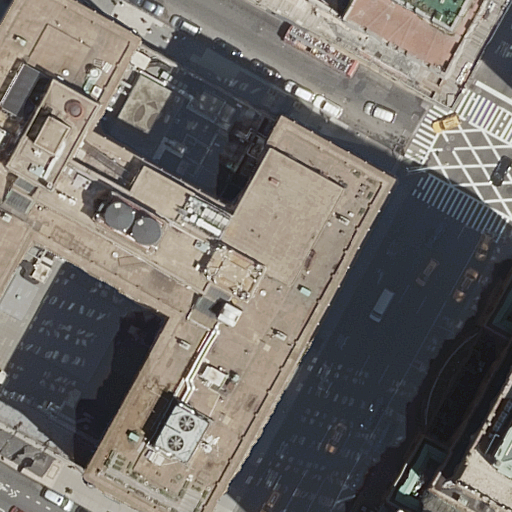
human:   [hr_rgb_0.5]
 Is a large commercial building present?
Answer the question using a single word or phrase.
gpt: no

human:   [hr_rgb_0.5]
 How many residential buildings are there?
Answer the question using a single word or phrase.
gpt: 4

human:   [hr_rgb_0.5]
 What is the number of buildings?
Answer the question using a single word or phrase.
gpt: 4

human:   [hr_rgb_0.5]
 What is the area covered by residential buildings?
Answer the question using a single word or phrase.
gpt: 3372m2

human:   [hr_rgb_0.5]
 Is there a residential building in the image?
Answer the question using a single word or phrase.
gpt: yes

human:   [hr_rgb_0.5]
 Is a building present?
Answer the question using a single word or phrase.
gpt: yes

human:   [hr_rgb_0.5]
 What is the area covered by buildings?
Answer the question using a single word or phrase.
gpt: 3372m2

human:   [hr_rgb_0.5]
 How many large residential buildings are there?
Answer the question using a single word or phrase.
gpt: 3

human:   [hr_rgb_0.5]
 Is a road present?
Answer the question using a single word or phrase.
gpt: yes

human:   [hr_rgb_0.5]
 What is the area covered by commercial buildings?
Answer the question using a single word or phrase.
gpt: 0m2

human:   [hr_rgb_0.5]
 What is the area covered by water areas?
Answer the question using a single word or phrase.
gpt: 0m2

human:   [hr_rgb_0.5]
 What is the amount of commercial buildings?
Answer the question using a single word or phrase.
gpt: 0

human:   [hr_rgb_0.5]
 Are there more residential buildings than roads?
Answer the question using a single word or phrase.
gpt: no

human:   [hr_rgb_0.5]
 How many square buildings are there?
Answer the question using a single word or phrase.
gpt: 0

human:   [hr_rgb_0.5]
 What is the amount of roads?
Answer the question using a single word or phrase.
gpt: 5

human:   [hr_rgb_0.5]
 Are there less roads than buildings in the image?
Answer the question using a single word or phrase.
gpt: no

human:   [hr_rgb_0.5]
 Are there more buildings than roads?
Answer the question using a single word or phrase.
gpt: no

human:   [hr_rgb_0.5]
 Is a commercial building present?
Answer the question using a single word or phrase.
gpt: no

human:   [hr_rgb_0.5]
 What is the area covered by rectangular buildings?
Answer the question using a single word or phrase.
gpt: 2607m2

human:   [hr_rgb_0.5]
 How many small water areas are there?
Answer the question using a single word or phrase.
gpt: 0

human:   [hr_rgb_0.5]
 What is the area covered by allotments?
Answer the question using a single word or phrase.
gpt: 0m2

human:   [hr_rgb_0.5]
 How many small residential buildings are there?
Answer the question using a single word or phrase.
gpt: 1

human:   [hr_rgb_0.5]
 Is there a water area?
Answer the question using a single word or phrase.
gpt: no

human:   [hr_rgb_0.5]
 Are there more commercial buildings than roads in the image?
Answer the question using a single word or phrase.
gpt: no

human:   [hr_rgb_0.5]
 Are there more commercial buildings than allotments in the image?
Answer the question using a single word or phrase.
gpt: no

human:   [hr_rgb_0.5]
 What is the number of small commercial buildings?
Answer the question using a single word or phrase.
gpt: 0

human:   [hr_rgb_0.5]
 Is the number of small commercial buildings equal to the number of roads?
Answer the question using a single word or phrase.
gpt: no

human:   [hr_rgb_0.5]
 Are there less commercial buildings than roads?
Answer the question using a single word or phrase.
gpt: yes

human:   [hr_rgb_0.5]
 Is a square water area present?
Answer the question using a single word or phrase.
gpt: no

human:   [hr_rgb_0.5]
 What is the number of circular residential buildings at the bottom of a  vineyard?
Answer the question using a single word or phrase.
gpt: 0

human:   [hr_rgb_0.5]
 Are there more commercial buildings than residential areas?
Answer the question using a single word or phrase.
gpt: no

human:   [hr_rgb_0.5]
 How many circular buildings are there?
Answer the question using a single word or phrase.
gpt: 0

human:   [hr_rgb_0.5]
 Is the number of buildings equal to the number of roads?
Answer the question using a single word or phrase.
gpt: no

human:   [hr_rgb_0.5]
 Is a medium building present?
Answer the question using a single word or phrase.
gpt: no

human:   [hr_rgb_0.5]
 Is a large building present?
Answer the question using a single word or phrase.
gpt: yes

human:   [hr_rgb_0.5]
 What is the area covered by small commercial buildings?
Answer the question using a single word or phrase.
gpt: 0m2

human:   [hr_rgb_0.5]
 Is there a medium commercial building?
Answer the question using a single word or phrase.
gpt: no

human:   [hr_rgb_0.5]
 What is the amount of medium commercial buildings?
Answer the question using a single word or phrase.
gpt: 0

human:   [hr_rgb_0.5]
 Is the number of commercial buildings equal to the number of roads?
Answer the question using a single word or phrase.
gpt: no

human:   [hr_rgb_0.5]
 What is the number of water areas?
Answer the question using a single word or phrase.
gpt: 0

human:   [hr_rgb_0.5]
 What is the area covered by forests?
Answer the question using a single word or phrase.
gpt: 0m2

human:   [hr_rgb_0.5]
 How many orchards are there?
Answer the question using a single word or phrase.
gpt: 0

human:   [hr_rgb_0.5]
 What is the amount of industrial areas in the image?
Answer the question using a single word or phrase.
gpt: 0

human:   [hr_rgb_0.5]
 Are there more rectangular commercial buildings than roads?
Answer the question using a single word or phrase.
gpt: no

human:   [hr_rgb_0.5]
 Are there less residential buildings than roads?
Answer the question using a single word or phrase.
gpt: yes

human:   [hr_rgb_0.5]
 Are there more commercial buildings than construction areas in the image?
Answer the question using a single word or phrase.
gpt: no

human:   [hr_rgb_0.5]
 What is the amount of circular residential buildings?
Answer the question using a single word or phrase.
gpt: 0

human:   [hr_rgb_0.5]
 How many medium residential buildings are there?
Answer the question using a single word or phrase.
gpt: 0

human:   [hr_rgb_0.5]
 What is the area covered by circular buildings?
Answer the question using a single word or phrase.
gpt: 0m2

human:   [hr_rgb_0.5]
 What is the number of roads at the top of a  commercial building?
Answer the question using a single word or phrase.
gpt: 0

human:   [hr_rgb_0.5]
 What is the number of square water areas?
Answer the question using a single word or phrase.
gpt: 0

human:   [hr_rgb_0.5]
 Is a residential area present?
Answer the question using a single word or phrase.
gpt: no

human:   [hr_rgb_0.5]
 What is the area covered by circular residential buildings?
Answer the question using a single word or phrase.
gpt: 0m2

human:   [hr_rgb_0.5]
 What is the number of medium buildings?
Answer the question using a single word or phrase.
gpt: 0

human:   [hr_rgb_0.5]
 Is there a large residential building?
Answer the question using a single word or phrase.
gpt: yes

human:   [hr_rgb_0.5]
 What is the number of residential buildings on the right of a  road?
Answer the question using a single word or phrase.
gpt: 3

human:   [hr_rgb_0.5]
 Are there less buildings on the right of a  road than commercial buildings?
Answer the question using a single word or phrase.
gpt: no

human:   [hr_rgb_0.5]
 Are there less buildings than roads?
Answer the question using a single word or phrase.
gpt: yes

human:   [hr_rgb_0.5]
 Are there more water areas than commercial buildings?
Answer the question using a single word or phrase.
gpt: no

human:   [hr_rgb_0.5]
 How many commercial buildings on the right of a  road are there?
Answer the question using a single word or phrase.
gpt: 0

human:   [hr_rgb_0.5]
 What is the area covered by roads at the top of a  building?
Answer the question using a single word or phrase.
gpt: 0m2

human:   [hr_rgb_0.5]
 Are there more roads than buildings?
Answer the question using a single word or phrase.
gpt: yes

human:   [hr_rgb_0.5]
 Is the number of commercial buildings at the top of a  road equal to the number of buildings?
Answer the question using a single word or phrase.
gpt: no

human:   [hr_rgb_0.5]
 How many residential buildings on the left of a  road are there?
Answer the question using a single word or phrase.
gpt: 1